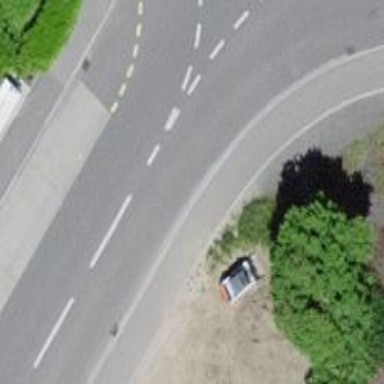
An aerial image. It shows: Zebra crossing on the road.